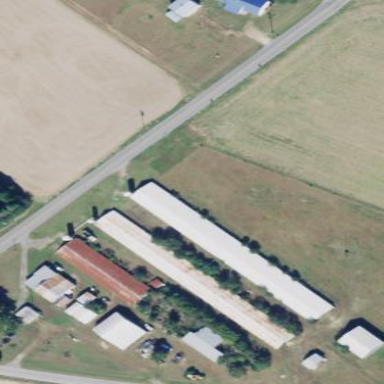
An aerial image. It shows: Farmyard area.